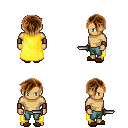
a pixel art fantasy rpg character, male body template, human, tanned skin, yellow cape, teal pants, brown pixie cut hairstyle, leather bracers, brown slippers, dagger, four views (front, back, left, right), 2x2 character sprite sheet, small pixel art, hard edges, no anti-aliasing